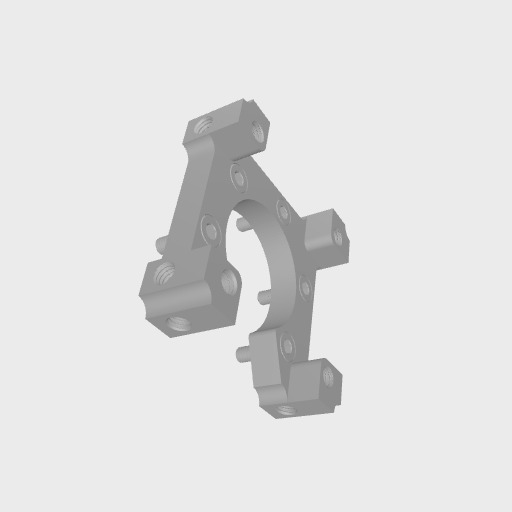
Part: QuadBlockMotorMount43-3